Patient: sex M, age 60
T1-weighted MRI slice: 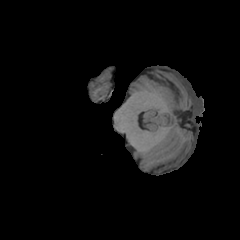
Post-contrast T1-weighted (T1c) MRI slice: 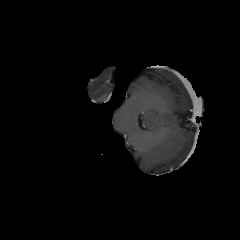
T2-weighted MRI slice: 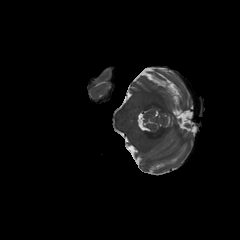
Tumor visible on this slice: no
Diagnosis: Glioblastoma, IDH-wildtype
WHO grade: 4